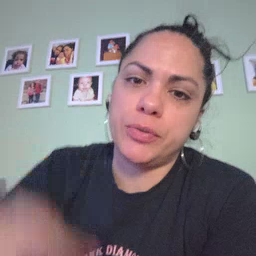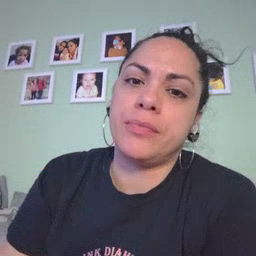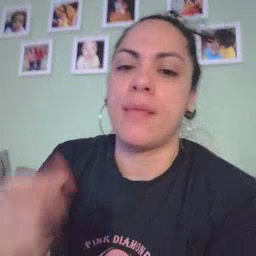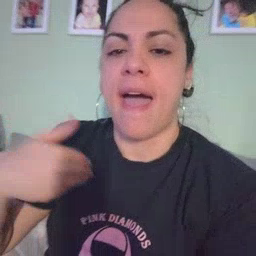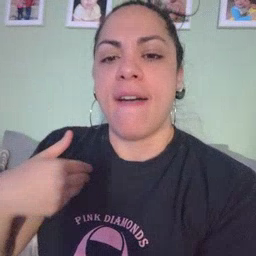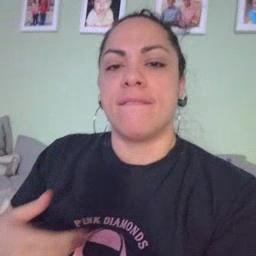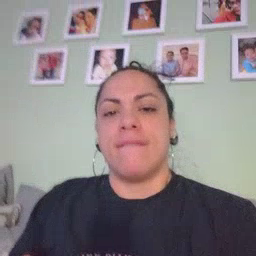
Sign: have